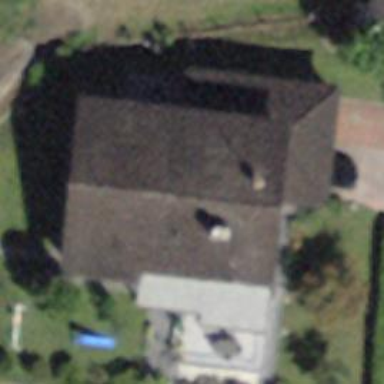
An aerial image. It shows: Detached building.